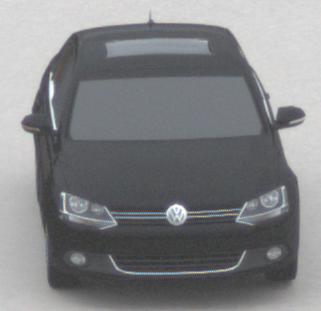
Make: VW
Model: Jetta 1.2 TSI
Detailed model: Jetta (IV)
Model produced from: 2011/01
Model produced until: 2014/08
Doors: 4
Color: black
Road condition: dry road
Daytime: midday
Contrast: low contrast